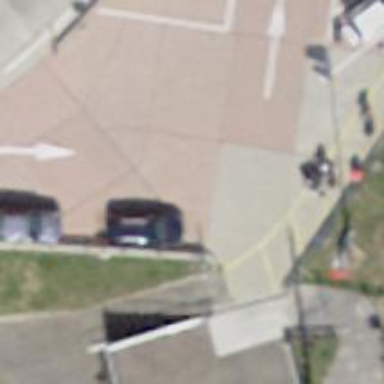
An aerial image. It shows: Bus stop with platform for public transport.